Question: I'm having a problem, whenever I try to import a local script:
'''
<script src="socket.io/socket.io.js"></script>
<script src="http://code.jquery.com/jquery-1.11.1.js"></script>
<script src="ace-builds/src-noconflict/ace.js" type="text/javascript" charset="utf-8"></script>
<script>
var editor = ace.edit("editor");
var socket = io();
editor.getSession().on('change', function e() {
socket.emit('editor-change', editor.getValue());
});
socket.on('editor-change', function(val) {
edit.setValue(val);
});
</script>
'''
Everything gets imported fine except the ace-builds which is in the correct directory. Here's an image of the error:

I don't understand why I'm getting this error (404) because all these files (including the server scripts) are hosted in the same directory as the file giving off the 404 error.
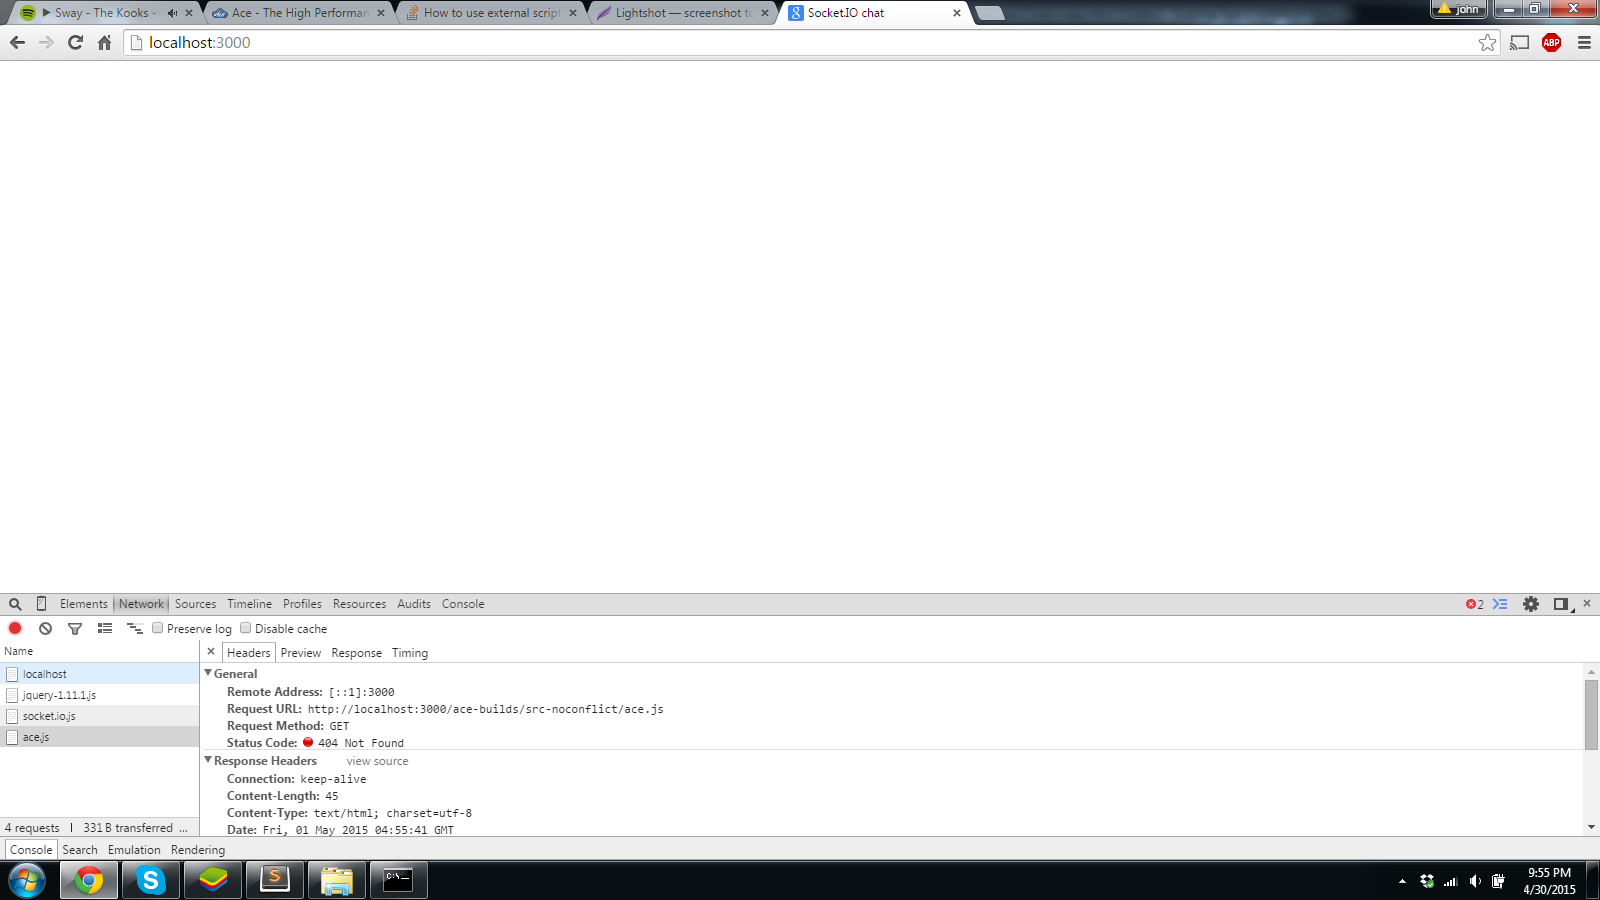
Answer: By default node.js does not serve any files. If you want it to serve files, then you either have to set up specific routes to serve specific files or use a module like express-static that can serve directories of files for you.
You can read more about serving static files here: <URL>